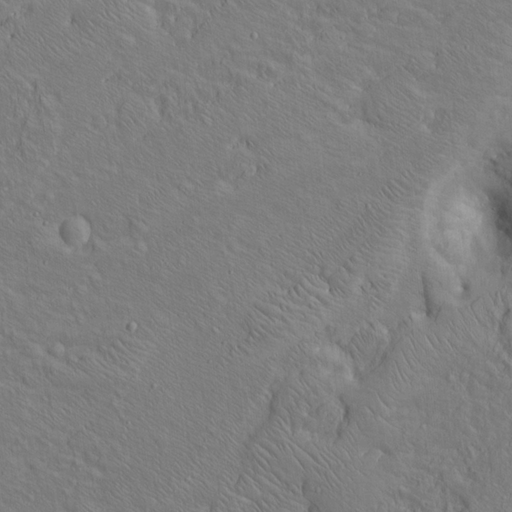
Objects detected: cone